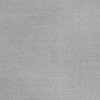
Atmospheric dust classification: dusty